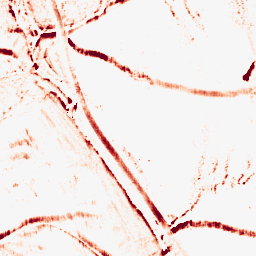
Category: morphological
Decomposition family: morphological_rect
Decomposition parameters: operation: opening
width: 5
height: 10
Upsampling method: linear_exact
Upsampling parameters: scale: 4
Upsampling scale: 4